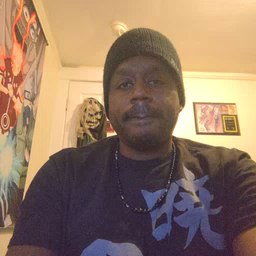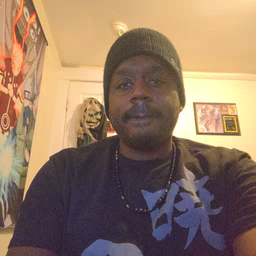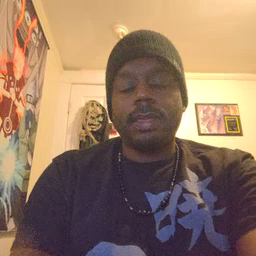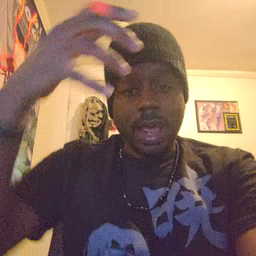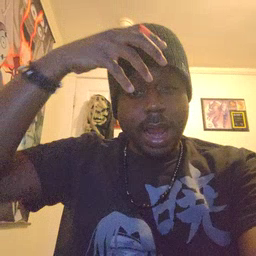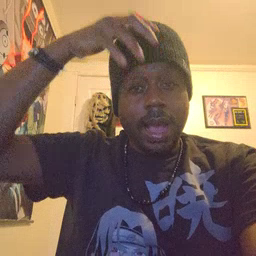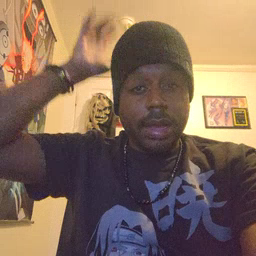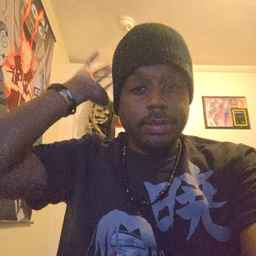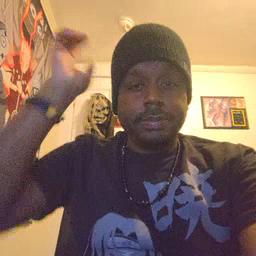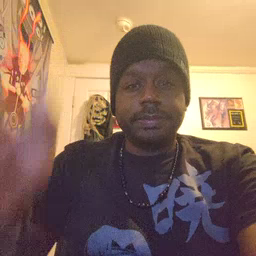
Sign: lion